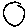
Label: circle